Question: I'm working on a specific layout algorithm to display photos in a unit based grid. The desired behaviour is to have every photo placed in the next available space line by line.

Since there could easily be a thousand photos whose positions need to be calculated at once, efficiency is very important.
Has this problem maybe been solved with an existing algorithm already?
If not, how can I approach it to be as efficient as possible?
Edit
Regarding the positioning:
What I'm basically doing right now is iterating every line of the grid cell by cell until I find room to fit the element. That's why 4 is placed next to 2.
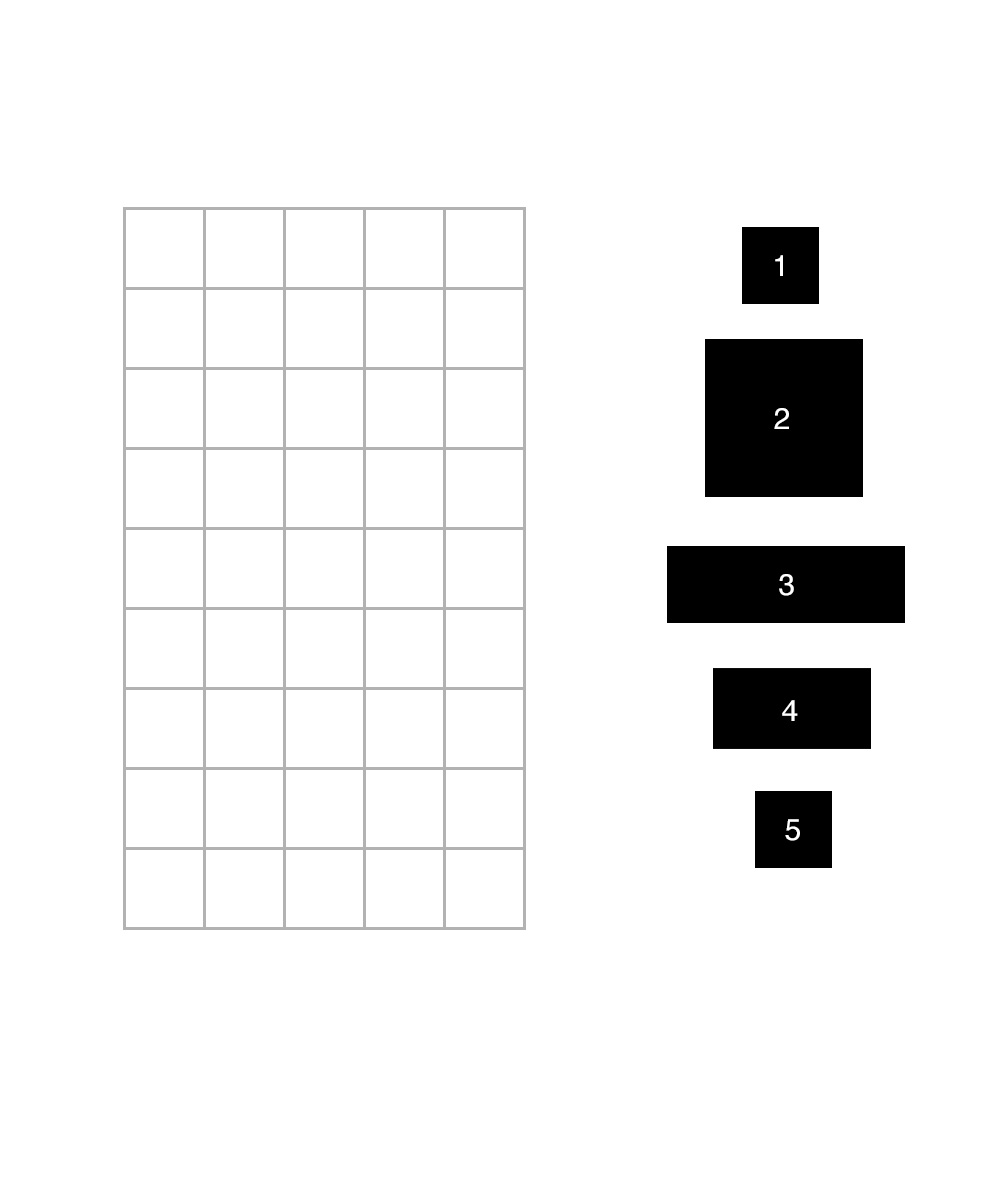
Answer: How about keeping a list of next available row by width? Initially the next-available-row list looks like:
> (0,0,0,0,0)
When you've added the first photo, it looks like
> (0,0,0,0,1)
Then
> (0,0,0,2,2)
Then
> (0,0,0,3,3)
Then
> (1,1,1,4,4)
And the final photo doesn't change the list.
This could be efficient because you're only maintaining a small list, updating a little bit at each iteration (versus searching the entire space every time. It gets a little complicated - there could be a situation (with a tall photo) where the nominal next available row doesn't work, and then you could default to the existing approach. But overall I think this should save a fair amount of time, at the cost of a little added complexity.
Let's say I called that array "nextAvailableRowByWidth".
'''
public Coordinate coordinateForPhoto(width, height) {
int rowIndex = nextAvailableRowByWidth[width + 1]; // because arrays are zero-indexed
int[] row = space[rowIndex]
int column = findConsecutiveEmptySpace(width, row);
for (int i = 1; i < height; i++) {
if (!consecutiveEmptySpaceExists(width, space[i], column)) {
return null;
// return and fall back on the slow method, starting at rowIndex
}
}
// now either you broke out and are solving some other way,
// or your starting point is rowIndex, column. Done.
return new Coordinate(rowIndex, column);
}
'''
OK, so you've just placed a new photo of height H and width W at row R. Any elements in the array which are less than R don't change (because this change didn't affect their row, so if there were 3 consecutive spaces available in the row before placing the photo, there are still 3 consecutive spaces available in it after). Every element which is in the range (R, R+H) needs to be checked, because it might have been affected. Let's postulate a method maxConsecutiveBlocksInRow() - because that's easy to write, right?
'''
public void updateAvailableAfterPlacing(int W, int H, int R) {
for (int i = 0; i < nextAvailableRowByWidth.length; i++) {
if (nextAvailableRowByWidth[i] < R) {
continue;
}
int r = R;
while (maxConsecutiveBlocksInRow(r) < i + 1) {
r++;
}
nextAvailableRowByWidth[i] = r;
}
}
'''
I think that should do it.